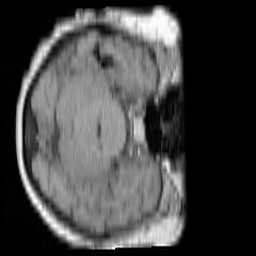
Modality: T1w
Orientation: axial
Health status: ill
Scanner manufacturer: siemens
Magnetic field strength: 3 T
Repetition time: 0.44 s
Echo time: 0.00266 s